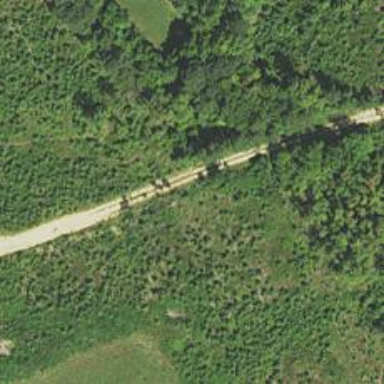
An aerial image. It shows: Culvert tunnel.